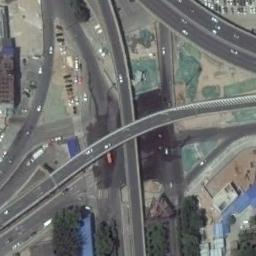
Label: overpass